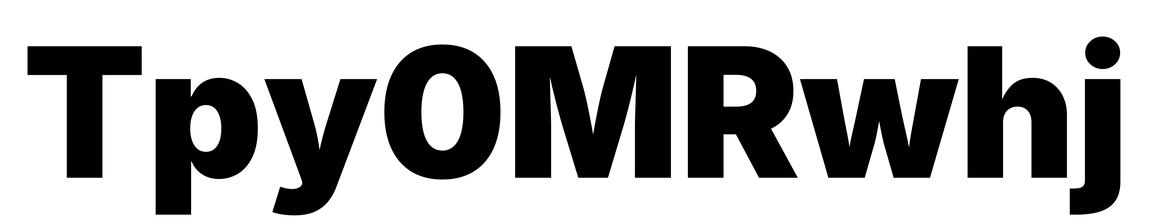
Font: Inter_Black